Question: I'm trying to make a simple web page with JSP. My problem is that no resource as image or CSS is found, whatever the URL I use.
'''
<%@ page language="java" contentType="text/html; charset=ISO-8859-1"
pageEncoding="ISO-8859-1"%>
<%@taglib uri="http://java.sun.com/jsp/jstl/core" prefix="c" %>
<!DOCTYPE html>
<html lang="fr">
<head>
<meta charset="utf-8">
<meta name="viewport" content="width=device-width, initial-scale=1">
<link rel="SHORTCUT ICON" href="img/logo.ico" />
<link rel="stylesheet" href="http://maxcdn.bootstrapcdn.com/bootstrap/3.3.4/css/bootstrap.min.css">
<script src="https://ajax.googleapis.com/ajax/libs/jquery/1.11.1/jquery.min.js"></script>
<script src="http://maxcdn.bootstrapcdn.com/bootstrap/3.3.4/js/bootstrap.min.js"></script>
<link rel="stylesheet" href="/css/style.css">
</head>
<body>
<div id="banner">
<div id="banner-wrapper">
<div id="appname">
<a href="" >
<img alt="logo-cloudapi" height="50px" src="/logo.png">
</a>
ABC
</div>
<div id="a">
<img alt="logo2" height="50px" src="/logo2.jpg">
</div>
</div>
</div>
</body>
'''
I tried following URL :
'''
<link rel="stylesheet" href="../css/style.css">
<link rel="stylesheet" href="/css/style.css">
<link rel="stylesheet" href="css/style.css">
<link rel="stylesheet" href="${pageContext.request.contextPath}/css/style.css">
'''
Nothing works.

I'm not using web.xml but java config files.
Configuration:
'''
package com.websystique.springmvc.configuration;
import org.springframework.context.annotation.Bean;
import org.springframework.context.annotation.ComponentScan;
import org.springframework.context.annotation.Configuration;
import org.springframework.web.servlet.ViewResolver;
import org.springframework.web.servlet.config.annotation.EnableWebMvc;
import org.springframework.web.servlet.view.InternalResourceViewResolver;
import org.springframework.web.servlet.view.JstlView;
@Configuration
@EnableWebMvc
@ComponentScan(basePackages = "com.websystique.springmvc")
public class HelloWorldConfiguration {
@Bean
public ViewResolver viewResolver() {
InternalResourceViewResolver viewResolver = new InternalResourceViewResolver();
viewResolver.setViewClass(JstlView.class);
viewResolver.setPrefix("/views/");
viewResolver.setSuffix(".jsp");
return viewResolver;
}
}
'''
Initializer
'''
package com.orange.paddock.gofr.provider.ihm.configuration;
import org.springframework.web.servlet.support.AbstractAnnotationConfigDispatcherServletInitializer;
public class HelloWorldInitializer extends AbstractAnnotationConfigDispatcherServletInitializer {
@Override
protected Class<?>[] getRootConfigClasses() {
return new Class[] { HelloWorldConfiguration.class };
}
@Override
protected Class<?>[] getServletConfigClasses() {
return null;
}
@Override
protected String[] getServletMappings() {
return new String[] { "/" };
}
}
'''
I've already found many threads about this subject but no one works for me.
What could be the solution please ?
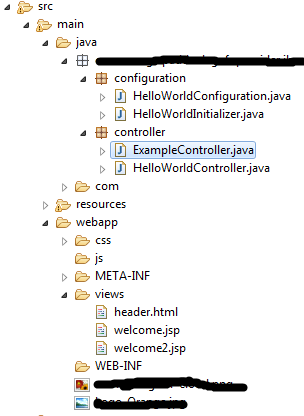
Answer: Map your static resources on a url using mvc static resources.
'''
<mvc:resources mapping="/resources/**" location="/resources/, /WEB-INF/static/" />
'''
For example :
(xml conf)
'''
<mvc:resources mapping="/css/**" location="/css/" />
'''
(java based conf)
'''
@Configuration
@EnableWebMvc
public class MvcConfig extends WebMvcConfigurerAdapter {
@Override
public void addResourceHandlers(ResourceHandlerRegistry registry) {
registry
.addResourceHandler("/resources/**")
.addResourceLocations("(/resources/");
}
}
'''
Anyway, placing them inside webapp should be enough.